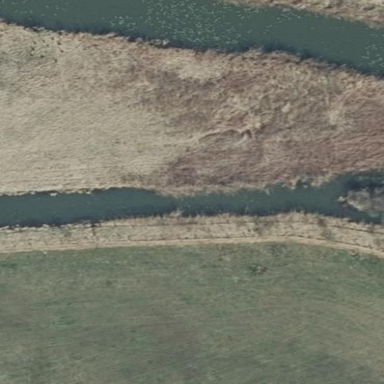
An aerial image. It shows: Reedbed in wetland area.